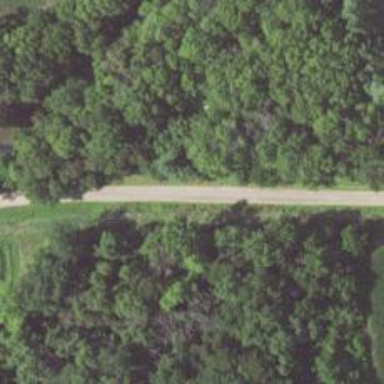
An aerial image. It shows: Unclassified road.